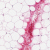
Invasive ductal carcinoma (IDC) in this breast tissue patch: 0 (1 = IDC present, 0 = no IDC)